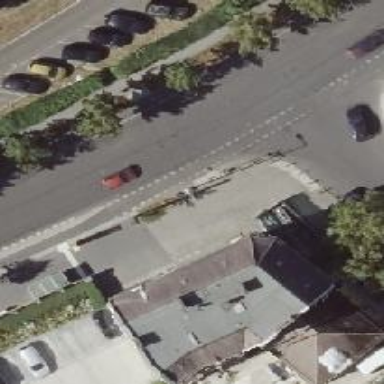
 along with designated lanes for cycling."